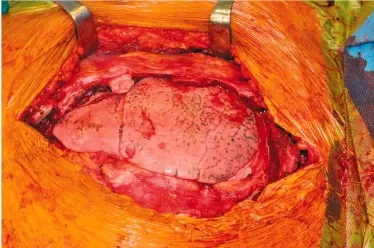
The large defect of the anterior chest wall after resection.
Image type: medical_photograph (other_medical_photograph)